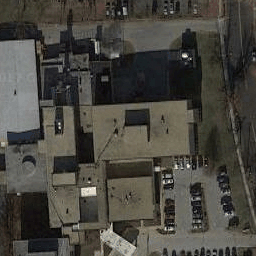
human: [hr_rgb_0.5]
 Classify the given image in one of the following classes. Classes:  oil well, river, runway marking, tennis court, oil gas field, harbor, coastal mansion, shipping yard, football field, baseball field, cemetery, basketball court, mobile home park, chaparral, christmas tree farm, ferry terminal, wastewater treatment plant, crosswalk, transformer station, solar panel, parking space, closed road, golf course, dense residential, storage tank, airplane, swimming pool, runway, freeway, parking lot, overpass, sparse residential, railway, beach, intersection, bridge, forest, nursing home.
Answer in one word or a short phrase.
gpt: nursing home